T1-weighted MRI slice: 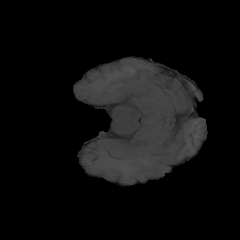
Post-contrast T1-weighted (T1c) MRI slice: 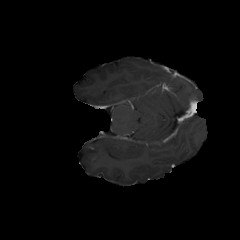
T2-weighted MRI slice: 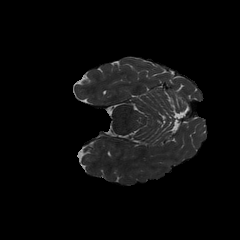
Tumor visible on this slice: no